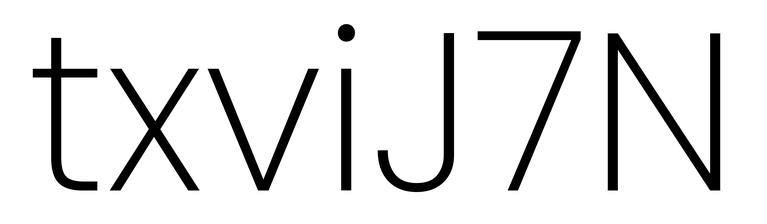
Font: Poppins-ExtraLight